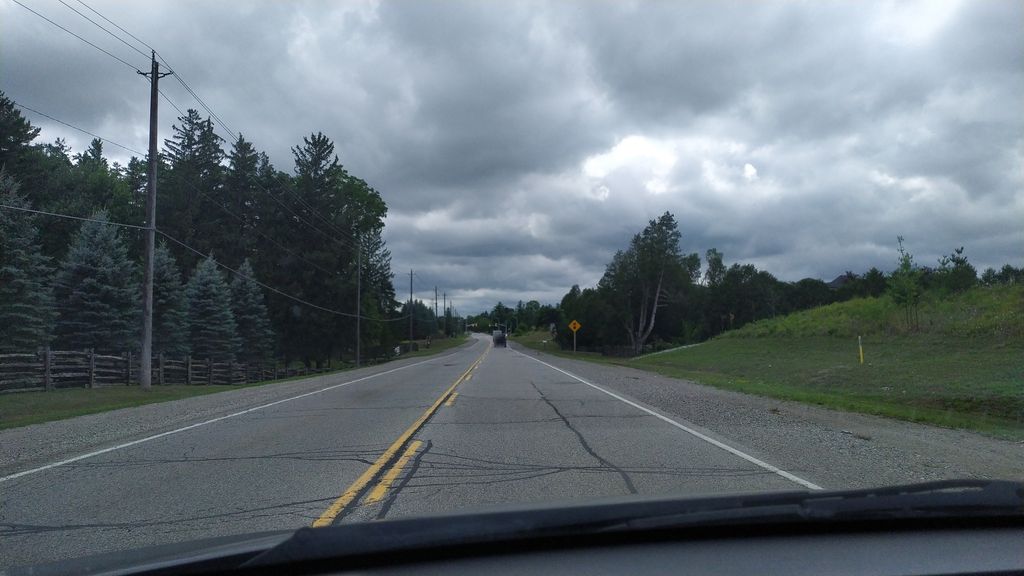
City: kitchener-waterloo